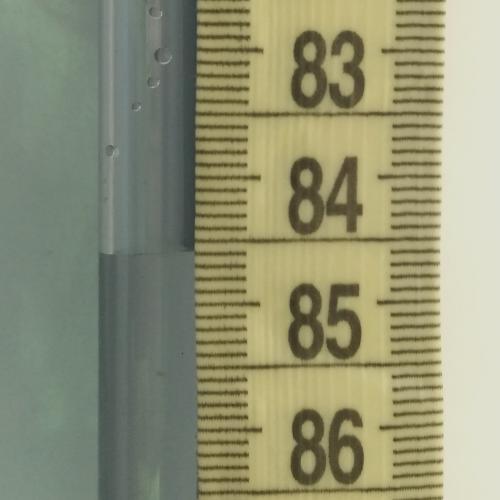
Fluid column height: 84.6 cm